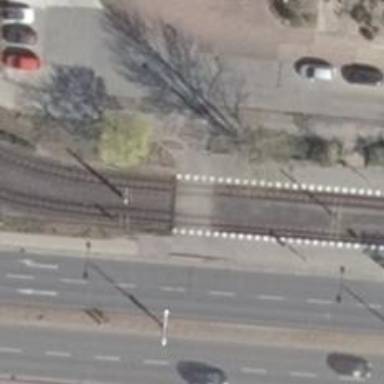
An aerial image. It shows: Uncontrolled railway crossing.